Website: apple
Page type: address-validator
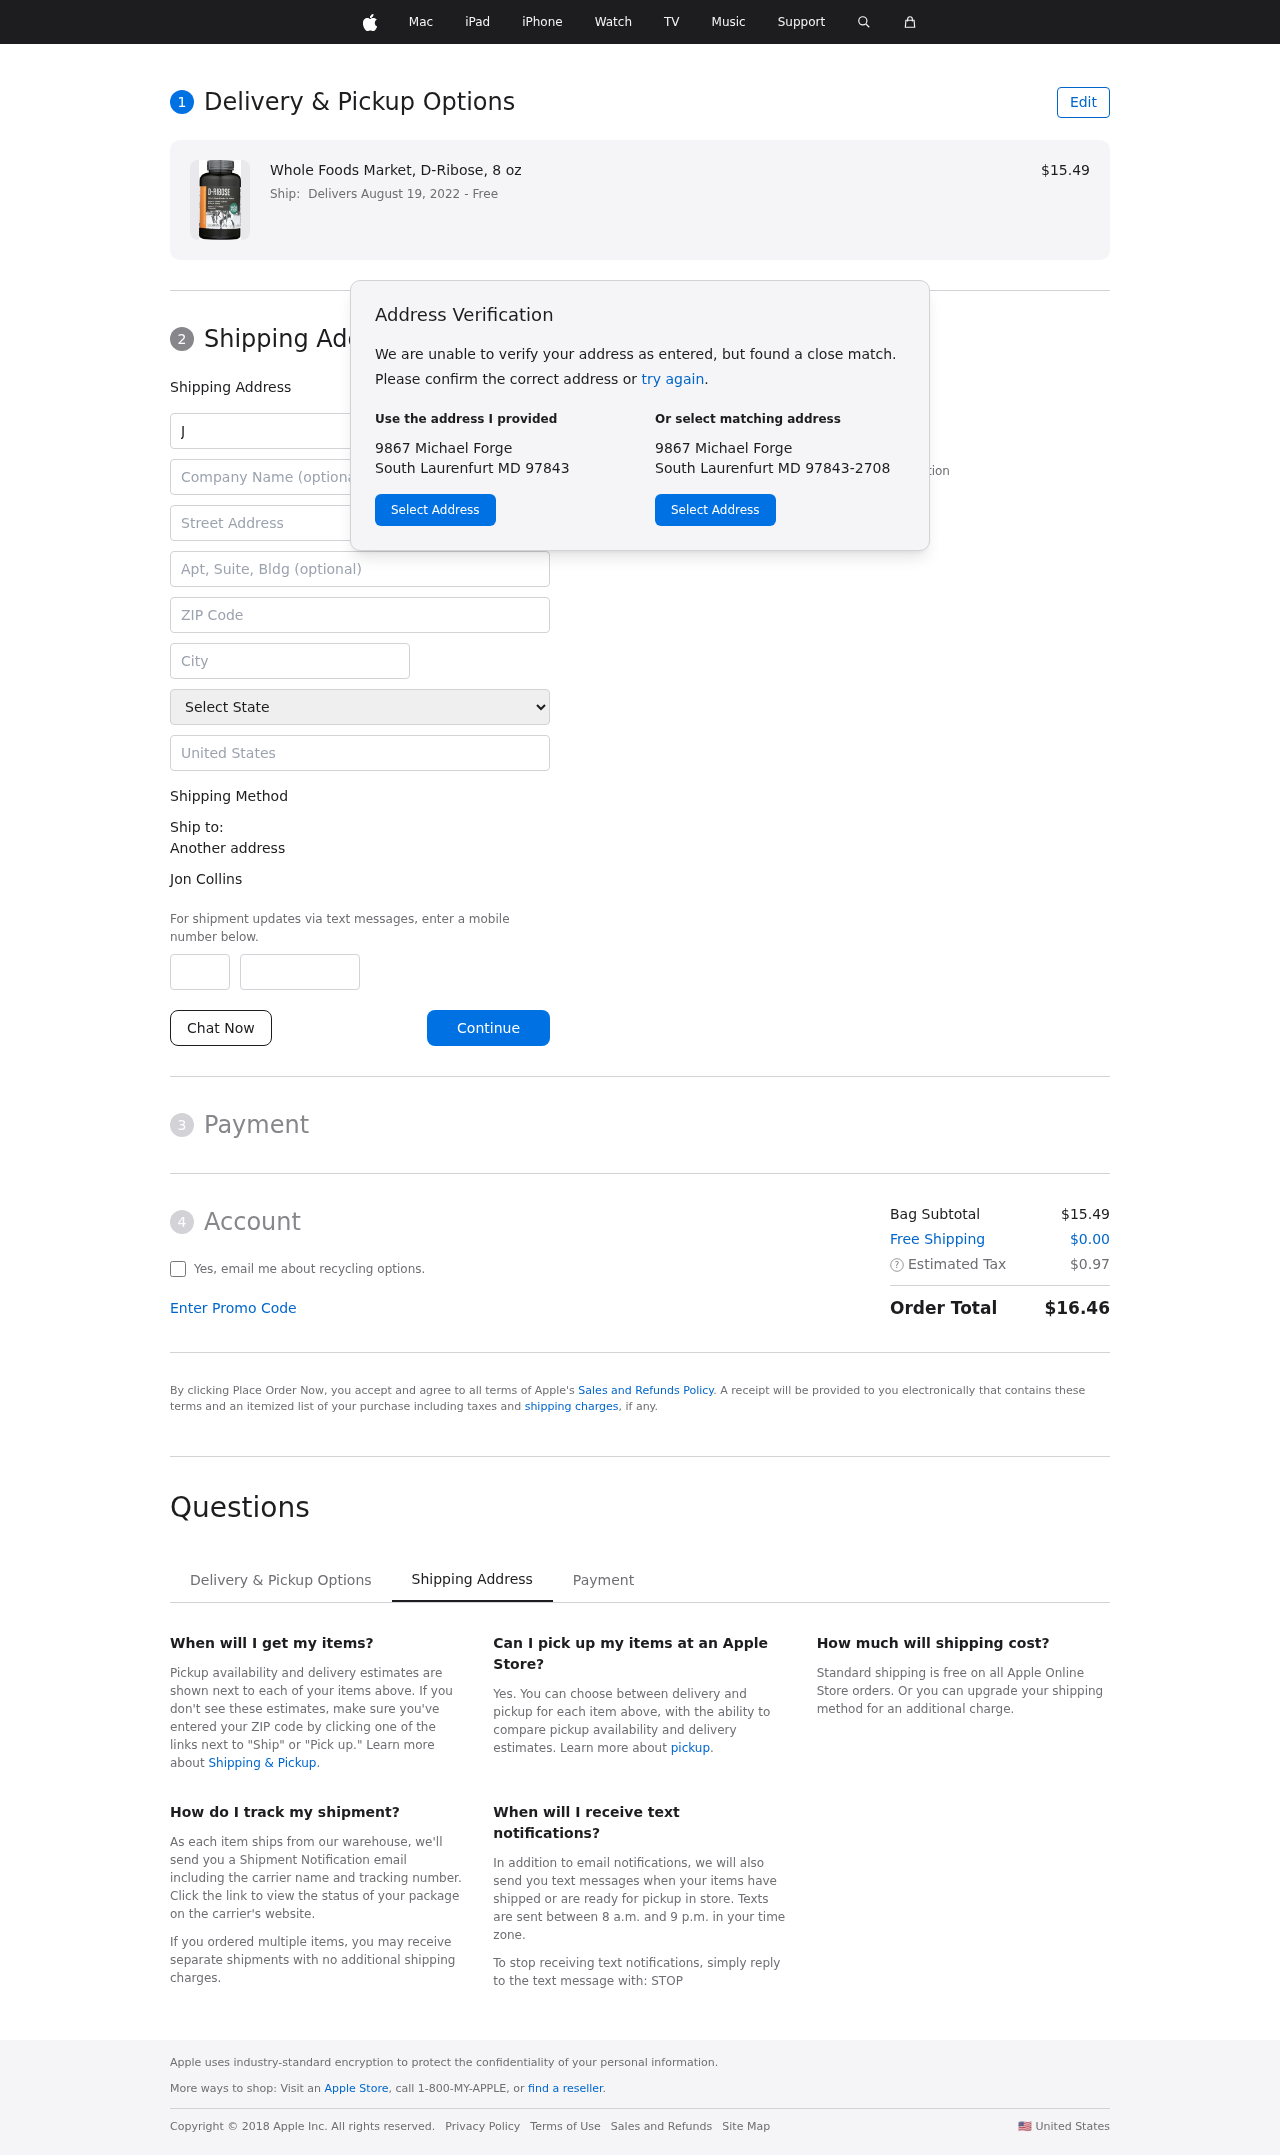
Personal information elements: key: PII_CITY
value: South Laurenfurt
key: PII_COMPANY
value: Hines, Phillips and Price
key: PII_COUNTRY
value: United States
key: PII_FIRSTNAME
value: Jon
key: PII_FULLNAME
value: Jon Collins
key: PII_LASTNAME
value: Collins
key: PII_PHONE_AREA
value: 282
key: PII_PHONE_SUFFIX
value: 1336
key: PII_POSTCODE
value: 97843
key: PII_STATE
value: Maryland
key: PII_STREET
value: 9867 Michael Forge
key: PII_CITY_STATE_ZIP
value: South Laurenfurt MD 97843
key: PII_STATE_ABBR
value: MD
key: PII_POSTCODE_FULL
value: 97843
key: PII_STATE_ABBR2
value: MD
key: PII_POSTCODE_NUMERIC
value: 97843
Product elements: key: PRODUCT1_NAME
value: Whole Foods Market, D-Ribose, 8 oz
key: PRODUCT1_PRICE
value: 15.49
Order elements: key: ORDER_DELIVERY_DATE
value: Delivers August 19, 2022
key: ORDER_SUBTOTAL
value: $15.49
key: ORDER_SHIPPING_COST
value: $0.00
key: ORDER_TAX
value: $0.97
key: ORDER_TOTAL
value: $16.46